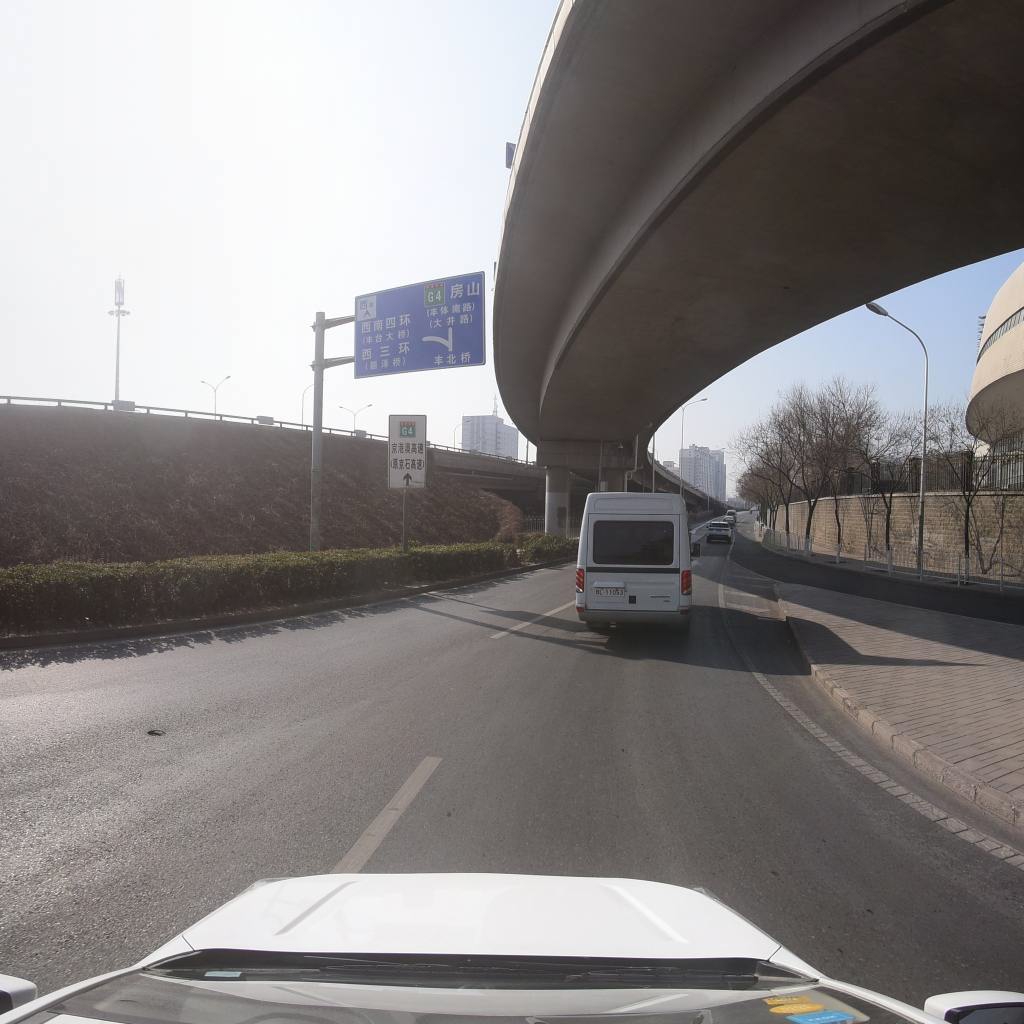
Region: Fengtai
Road damage annotations: pothole